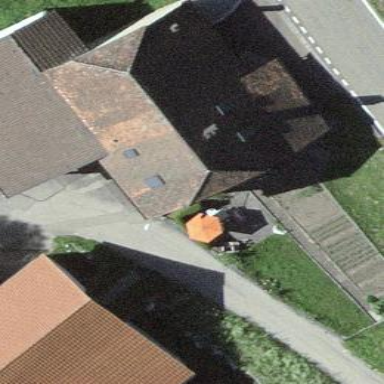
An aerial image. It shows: Farm building.